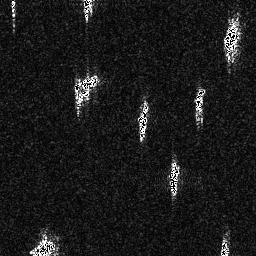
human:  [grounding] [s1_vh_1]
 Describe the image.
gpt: In the satellite image, there is  <ref>2 medium ship </ref> <box>[[28, 27, 38, 41, 0], [53, 38, 58, 55, 0]]</box> located at center,  <ref>1 small ship </ref> <box>[[75, 33, 80, 48, 0]]</box> located at right,  <ref>1 medium ship </ref> <box>[[86, 6, 93, 22, 0]]</box> located at top right,  <ref>1 small ship </ref> <box>[[65, 62, 70, 76, 0]]</box> located at center.